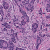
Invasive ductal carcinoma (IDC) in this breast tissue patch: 1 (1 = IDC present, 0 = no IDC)